Question: I could download only ODBC before,but I had found the oracle website changed and only found 'ODAC' and it contaions 'ODBC Driver',it have to download another softwares,like oracle sql*plus,developer tools for visual studio etc.

the link : <URL>
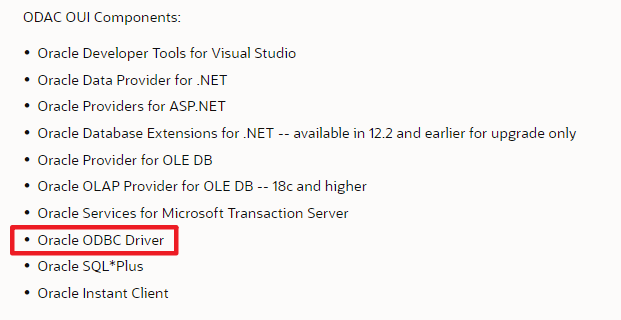
Answer: The installation instructions are at <URL>
In summary, use <URL>. Install either the "Basic" or "Basic Light" package, and then the "ODBC" package.